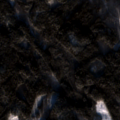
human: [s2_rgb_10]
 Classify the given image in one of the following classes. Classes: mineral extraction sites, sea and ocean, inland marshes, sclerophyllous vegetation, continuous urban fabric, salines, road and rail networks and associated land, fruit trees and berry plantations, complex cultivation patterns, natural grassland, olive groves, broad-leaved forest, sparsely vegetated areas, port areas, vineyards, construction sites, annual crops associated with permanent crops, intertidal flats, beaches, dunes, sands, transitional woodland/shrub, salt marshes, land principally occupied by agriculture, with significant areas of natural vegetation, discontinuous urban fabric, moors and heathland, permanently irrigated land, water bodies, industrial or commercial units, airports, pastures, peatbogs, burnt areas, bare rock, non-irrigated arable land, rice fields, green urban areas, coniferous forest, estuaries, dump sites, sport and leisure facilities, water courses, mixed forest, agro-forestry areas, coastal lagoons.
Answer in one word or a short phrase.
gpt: coniferous forest, mixed forest, transitional woodland/shrub